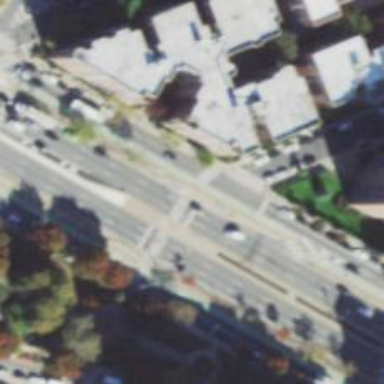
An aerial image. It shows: Footway that serves as traffic island.